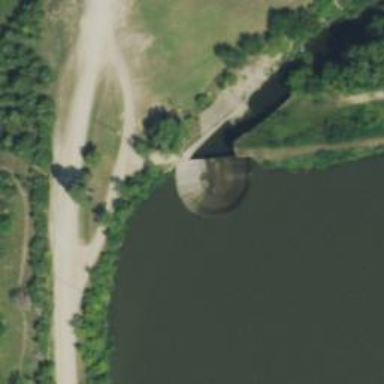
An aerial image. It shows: Dam along waterway.